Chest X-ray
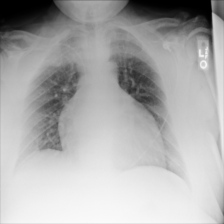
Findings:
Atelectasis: negative
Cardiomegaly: negative
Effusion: negative
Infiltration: negative
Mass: negative
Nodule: negative
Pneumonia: negative
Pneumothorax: negative
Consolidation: negative
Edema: negative
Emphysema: negative
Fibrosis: negative
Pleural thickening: negative
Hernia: negative